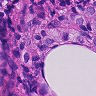
Metastatic tissue present: yes